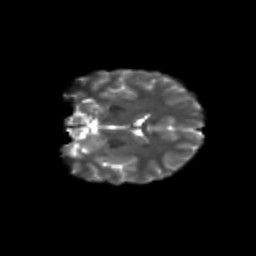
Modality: T2w
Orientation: coronal
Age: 11
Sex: female
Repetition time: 9.512 s
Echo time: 0.089 s